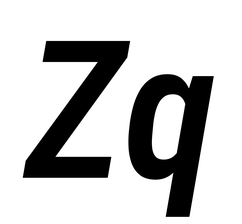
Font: Roboto-Italic_Condensed_SemiBold_Italic